Question: I need to draw a 3D polyline using OpenGl for Python based on (X,Y,Z) coordinates. Instead of numpy linespace (something like this):
'''
import pyqtgraph.opengl as gl
import numpy as np
w = gl.GLViewWidget()
y = np.linspace(1,3,3)
x = np.linspace(1,3,3)
pts = (x,y)
sh1 = gl.GLLinePlotItem(pos=pts, width=1, antialias=False)
w.addItem(sh1)
'''
I want to have something more straightforward where I'll be able to define line coordinate as actual (starting and ending point coordinates) for a line.
More like this ():
'''
import pyqtgraph.opengl as gl
import numpy as np
w = gl.GLViewWidget()
xx = 10
yx = 11
zx = 10
xy = 20
yy = 21
zy = 20
Xdot = (xx,yx,zx)
Ydot = (xy,yy,zy)
pts = (Xdot,Ydot)
sh1 = gl.GLLinePlotItem(pos=pts, width=1, antialias=False)
w.addItem(sh1)
'''
So, here I'm showing starting and ending point for a line in 3D space. But obviously, it doesn't work, how to implement this in such way as it described at pseudocode correctly?

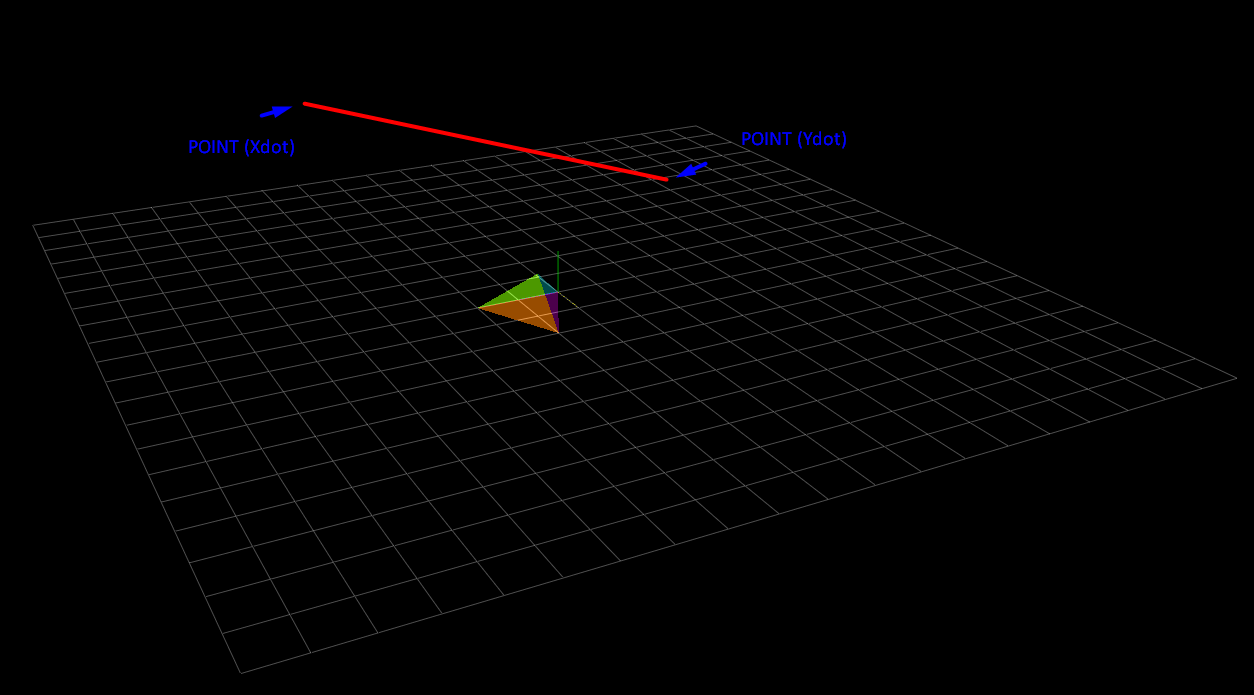
Answer: I changed the coordinates so you see the line from the start.
I also added the 'QApplication', so that its stand-alone.
'''
import pyqtgraph.opengl as gl
from pyqtgraph.Qt import QtWidgets
import numpy as np
import sys
if __name__ == '__main__':
app = QtWidgets.QApplication(sys.argv)
w = gl.GLViewWidget()
xx = 0
yx = 0
zx = 0
xy = 1
yy = 0
zy = 0
Xdot = (xx, yx, zx)
Ydot = (xy, yy, zy)
pts = np.array([Xdot, Ydot])
sh1 = gl.GLLinePlotItem(pos=pts, width=1, antialias=False)
w.addItem(sh1)
w.show()
app.exec()
'''
You can add more segments by
'''
Zdot = (1, 1, 1)
pts = np.array([Xdot, Ydot, Zdot])
'''
To set the center (point which the camera rotates around):
'''
from pyqtgraph import Vector
w.opts['center'] = Vector(0,0,10)
'''
To set the position (relative to that center, elevation and azimuth are angles in degree):
'''
w.setCameraPosition(distance=10, elevation=42, azimuth=42)
'''
To lock the position you should inherit from GLViewWidget and overload 'mouseMoveEvent' and 'wheelEvent'. The dirty way is like this:
'''
def empty(ev):
return None
w.mouseMoveEvent = empty
w.wheelEvent = empty
'''
You define an empty function and set your mouse input events to that function.